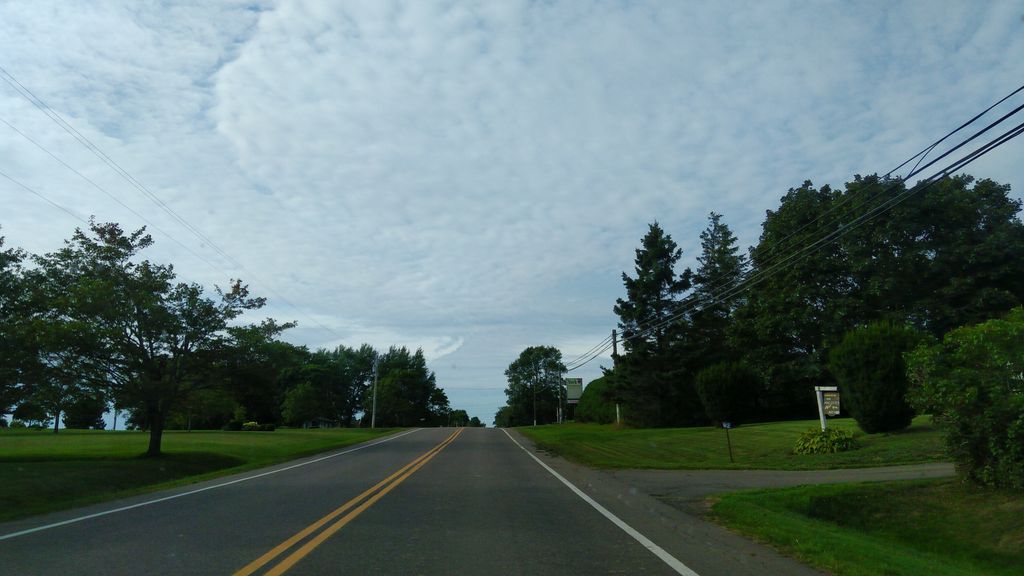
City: charlottetown